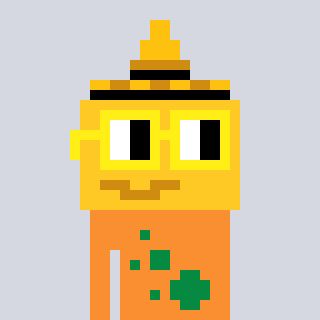
a pixel art character with square yellow glasses, a mustard-shaped head and a orange-colored body on a cool background